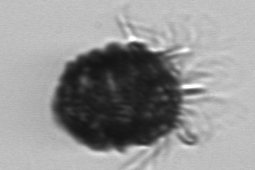
Label: Stenosemella_pacifica